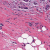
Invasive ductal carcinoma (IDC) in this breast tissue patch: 0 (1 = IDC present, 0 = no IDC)